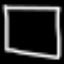
Label: square